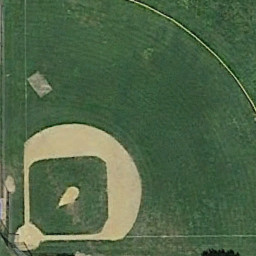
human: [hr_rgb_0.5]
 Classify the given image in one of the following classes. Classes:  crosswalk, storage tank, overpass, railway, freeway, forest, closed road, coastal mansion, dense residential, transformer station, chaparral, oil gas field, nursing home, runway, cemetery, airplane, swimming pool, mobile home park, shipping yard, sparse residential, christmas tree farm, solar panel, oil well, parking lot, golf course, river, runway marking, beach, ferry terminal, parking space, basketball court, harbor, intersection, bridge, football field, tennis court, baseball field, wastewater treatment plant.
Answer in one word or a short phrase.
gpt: baseball field